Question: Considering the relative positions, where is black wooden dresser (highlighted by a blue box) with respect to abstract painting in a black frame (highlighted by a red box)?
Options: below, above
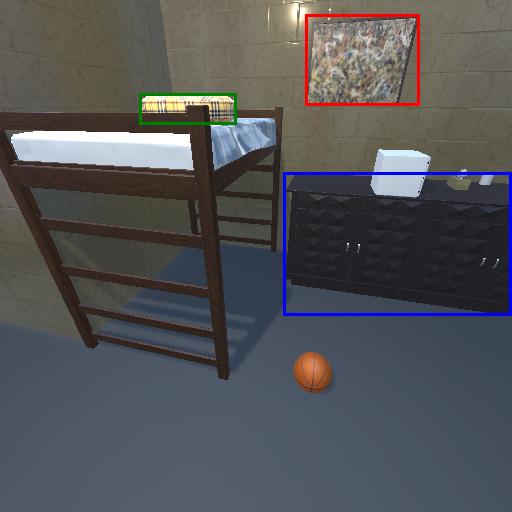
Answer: below